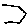
Label: hexagon